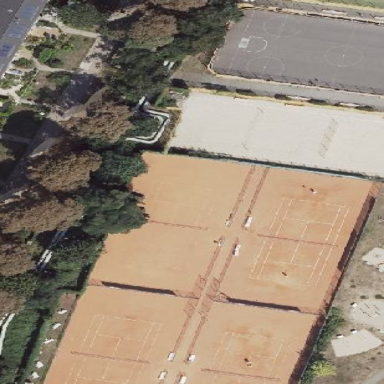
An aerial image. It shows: Clay tennis court in leisure land pitch.